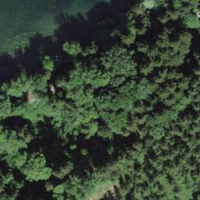
EUNIS habitat code: 44
Species observed at this site:
Cephalanthera damasonium
Filipendula ulmaria